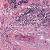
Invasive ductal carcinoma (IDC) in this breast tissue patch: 1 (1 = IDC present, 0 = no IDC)